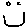
Label: smiley face